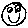
Label: smiley face